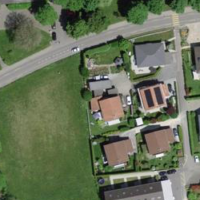
EUNIS habitat code: 55
Species observed at this site:
Corvus frugilegus